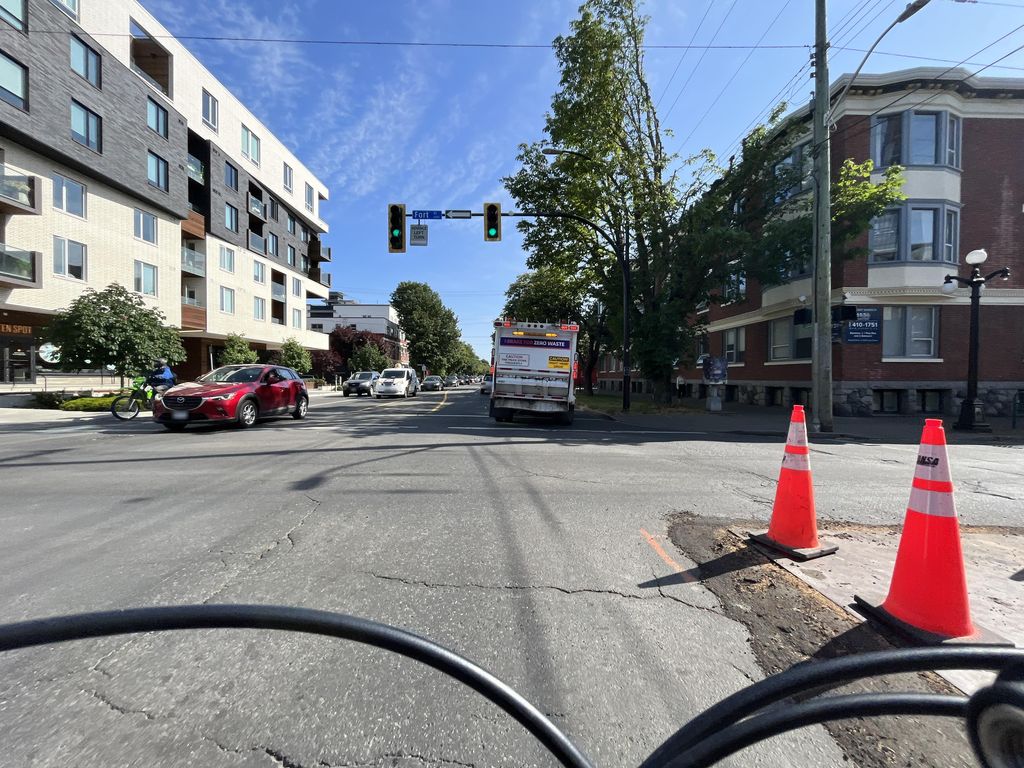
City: victoria